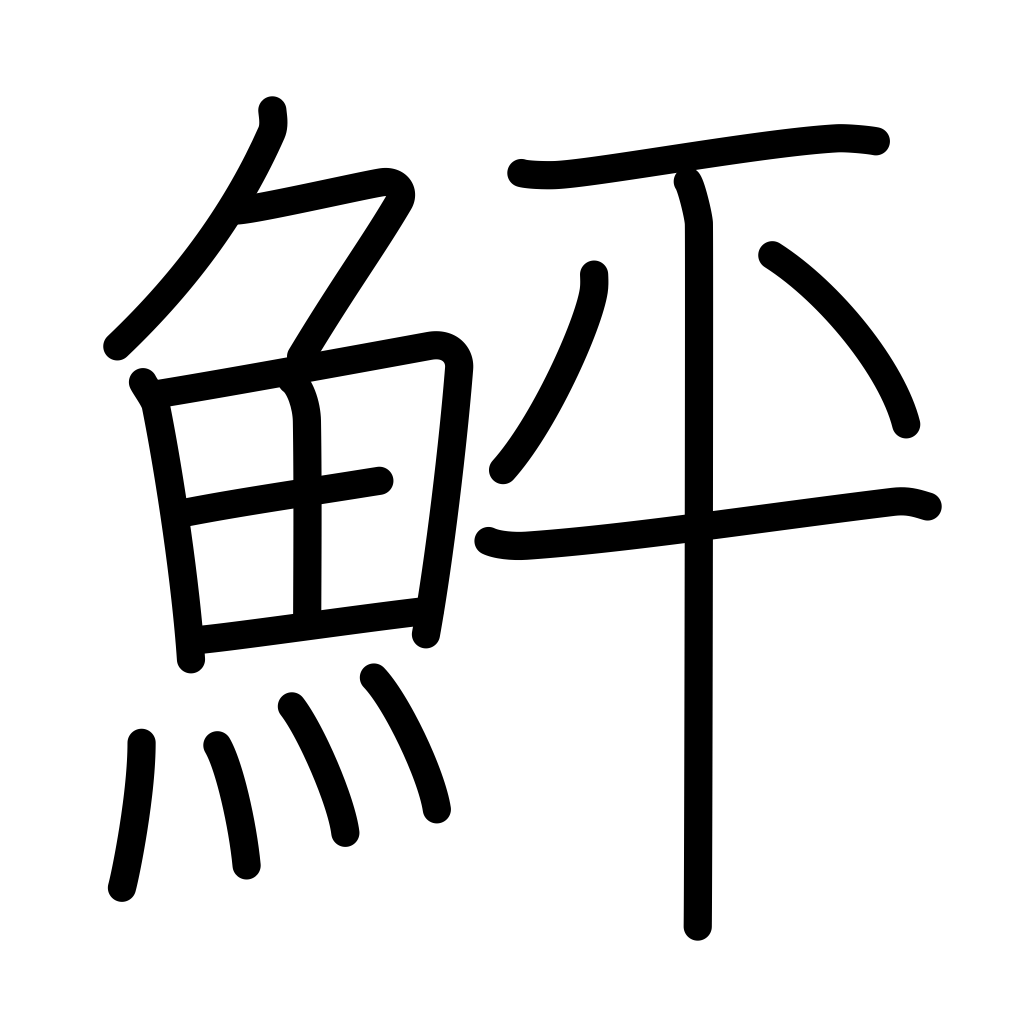
Meaning: flounder, flatfish